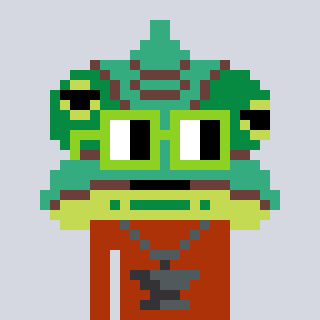
a pixel art character with square light green glasses, a chameleon-shaped head and a hotbrown-colored body on a cool background